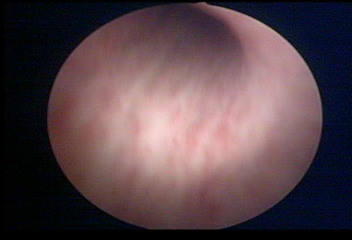
Modality: WLC
Class: Normal mucosa
Bladder cancer association: No